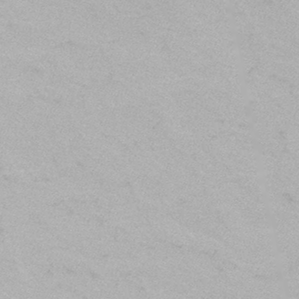
Label: frost